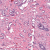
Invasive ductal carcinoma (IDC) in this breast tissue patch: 1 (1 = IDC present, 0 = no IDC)